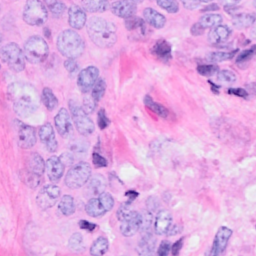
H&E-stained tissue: Breast